Interaction volume radius: 10 \u00c5
Interaction volume height: 20 \u00c5
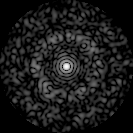
Disorder parameter: 0.8177